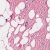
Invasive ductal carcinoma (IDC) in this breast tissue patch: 0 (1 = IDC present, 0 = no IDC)